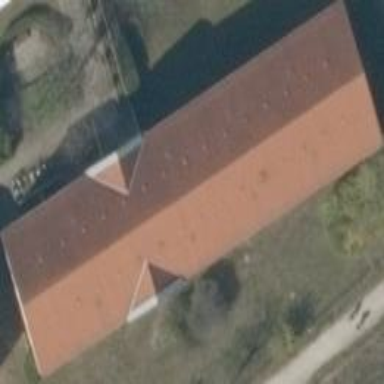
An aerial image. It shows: Dormitory building.